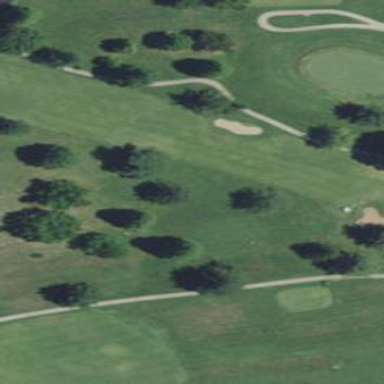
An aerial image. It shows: Golf fairway surrounded by grass.